A scalogram of one vibration snapshot from a rotating bearing is shown, computed with a continuous wavelet transform. Diagnose the bearing from this image, choosing from: normal, inner_race, outer_race, ball.
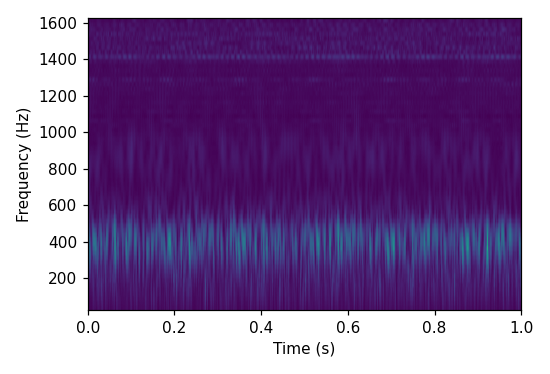
Answer: ball